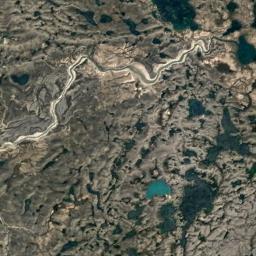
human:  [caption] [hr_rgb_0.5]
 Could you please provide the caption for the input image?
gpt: There are many different areas of water surrounded by wetlands .

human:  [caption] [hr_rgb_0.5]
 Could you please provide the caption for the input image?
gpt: The wetland consists of bare land and green plants .

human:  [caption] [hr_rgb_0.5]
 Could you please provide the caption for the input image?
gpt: Except for the waters, this wetland is covered by vegetation .

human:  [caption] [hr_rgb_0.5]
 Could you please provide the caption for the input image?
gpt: There is a large area of ​​dense brown bare land in a lake in a wetland .

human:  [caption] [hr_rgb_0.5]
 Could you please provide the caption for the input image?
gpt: There are many water areas of different sizes on the wetland .